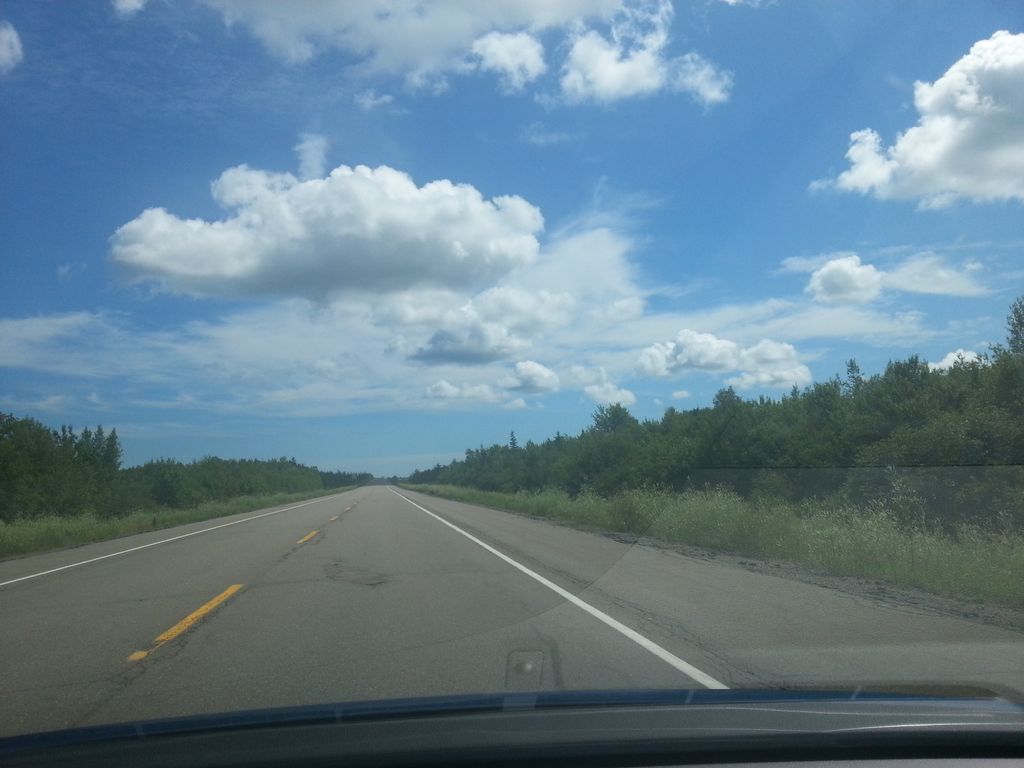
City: charlottetown